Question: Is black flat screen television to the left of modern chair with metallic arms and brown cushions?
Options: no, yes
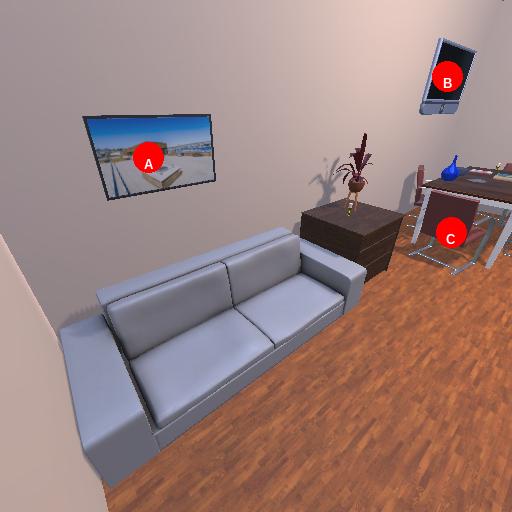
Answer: no